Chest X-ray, AP view. Patient: 10 years old, sex F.
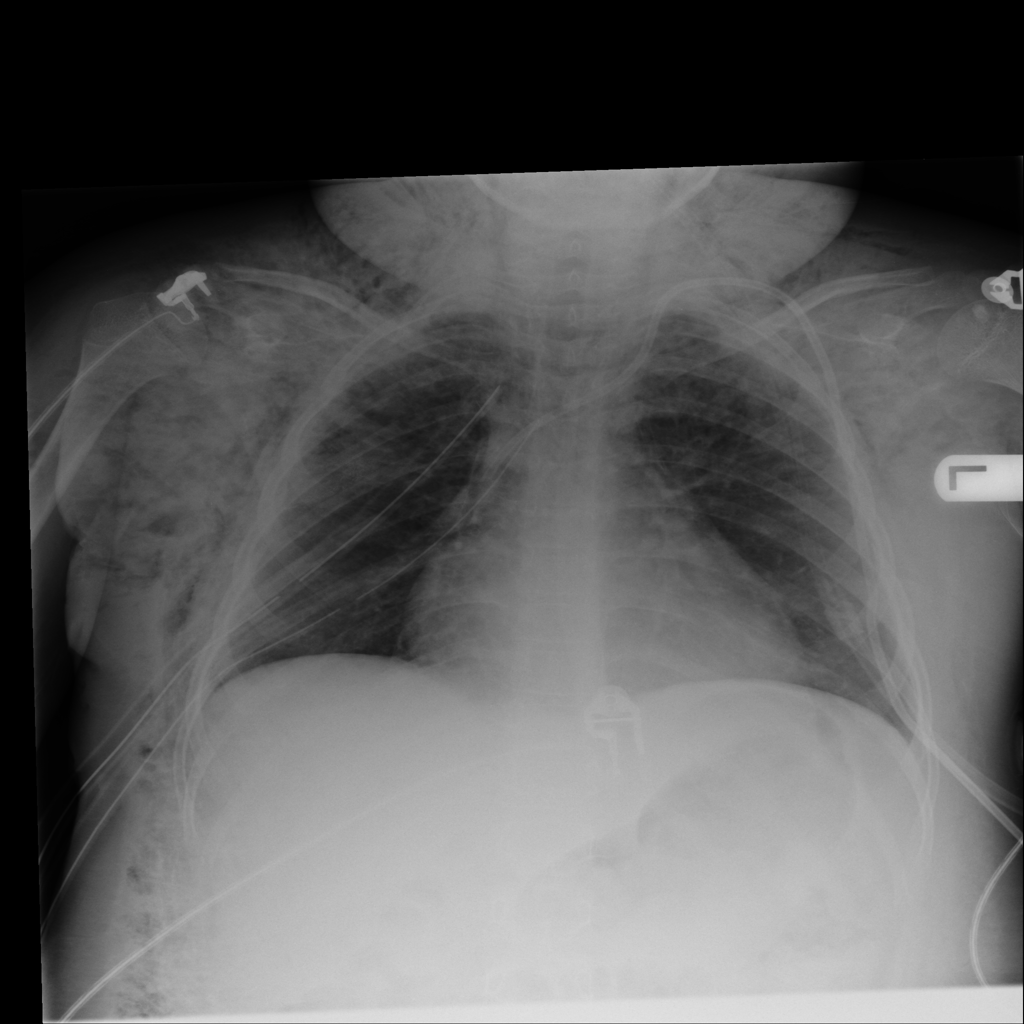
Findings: Emphysema